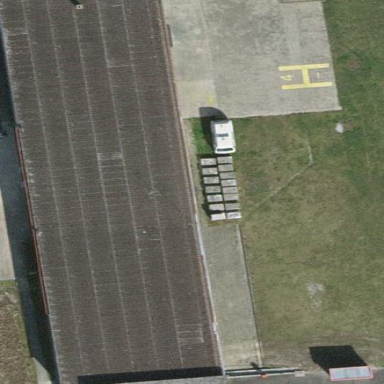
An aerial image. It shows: Hangar building at the airport.